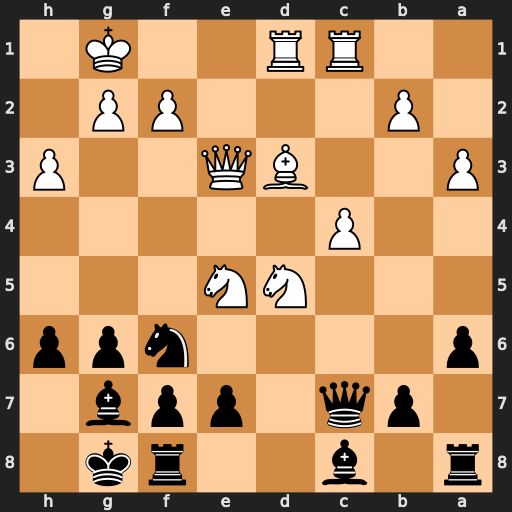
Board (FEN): r1b2rk1/1pq1ppb1/p4npp/3NN3/2P5/P2BQ2P/1P3PP1/2RR2K1
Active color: b
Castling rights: -
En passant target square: -
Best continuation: Nxd5 cxd5 Qxe5